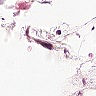
Metastatic tissue present: no